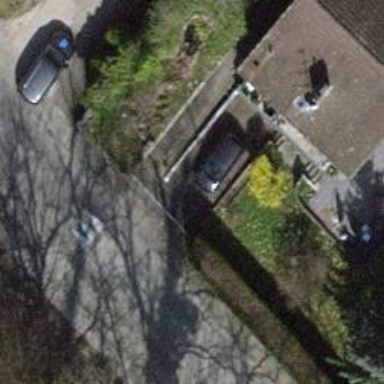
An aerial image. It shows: Alleyway designated as service road.